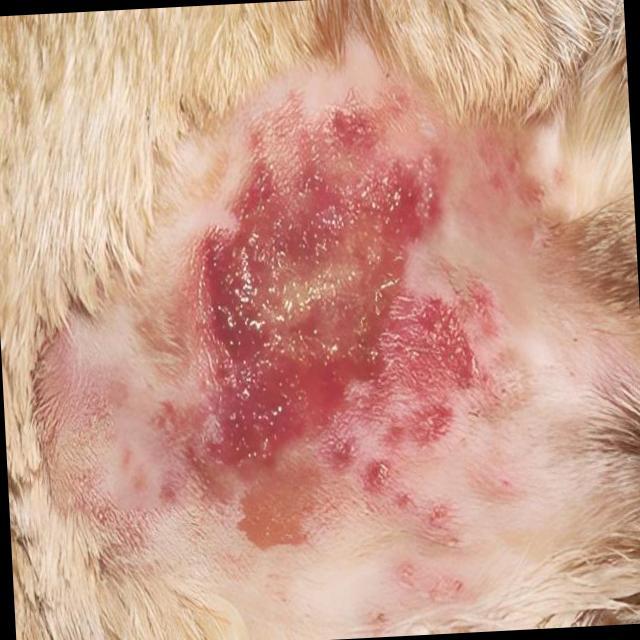
Canine dermatitis — inflammation of the skin presenting with erythema, pruritus, papules, and excoriation. May be allergic, contact, or atopic in origin.